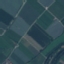
Label: PermanentCrop